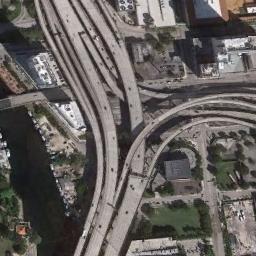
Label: overpass